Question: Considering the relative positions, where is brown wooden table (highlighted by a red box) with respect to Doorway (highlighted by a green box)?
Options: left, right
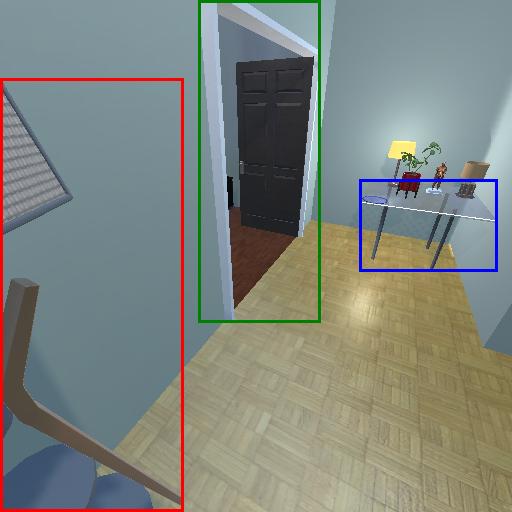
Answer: left